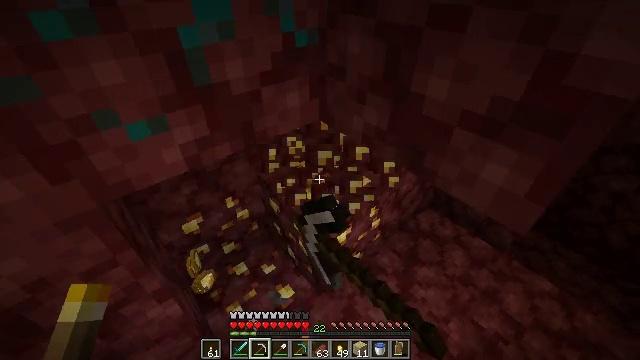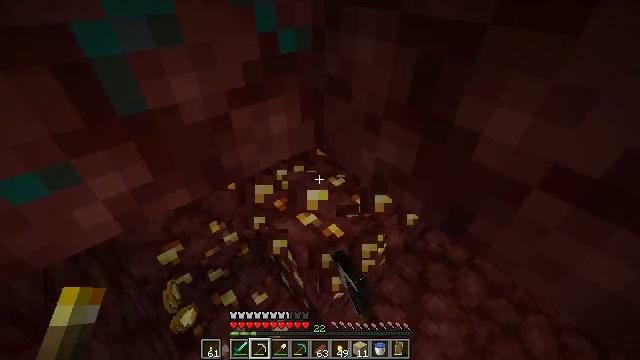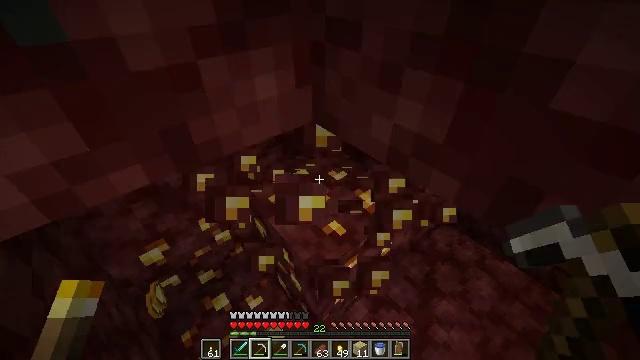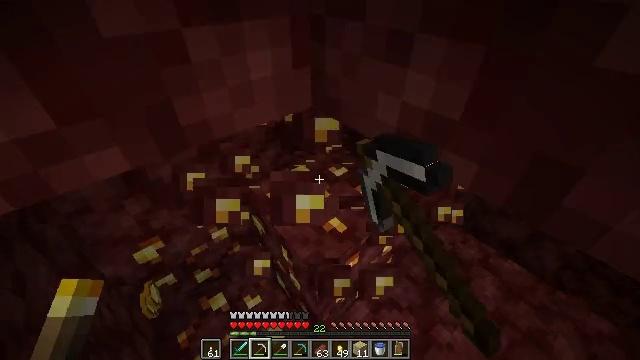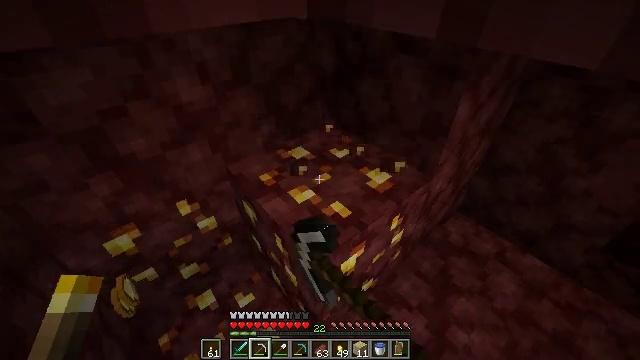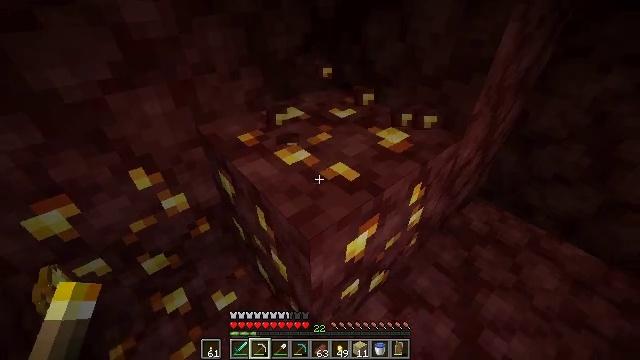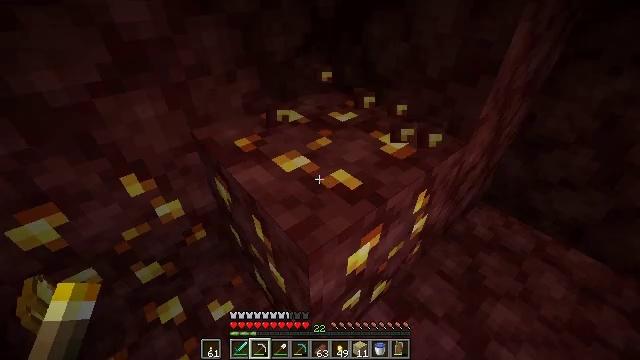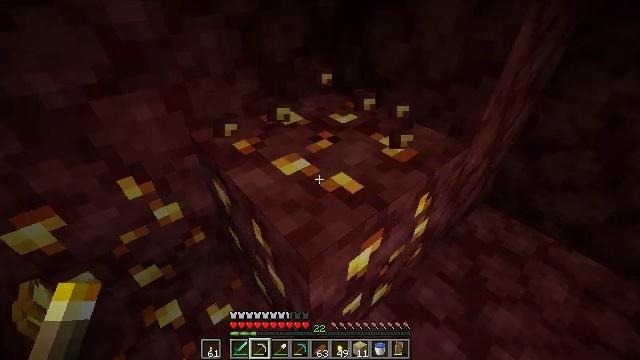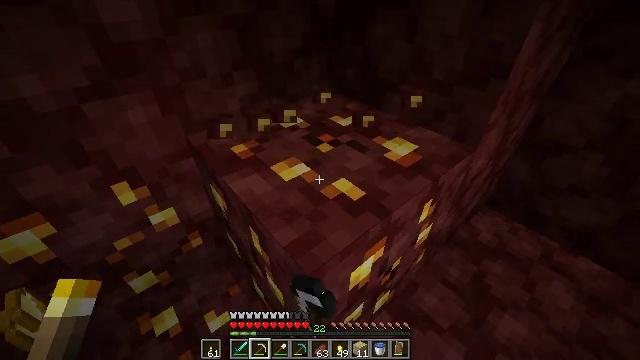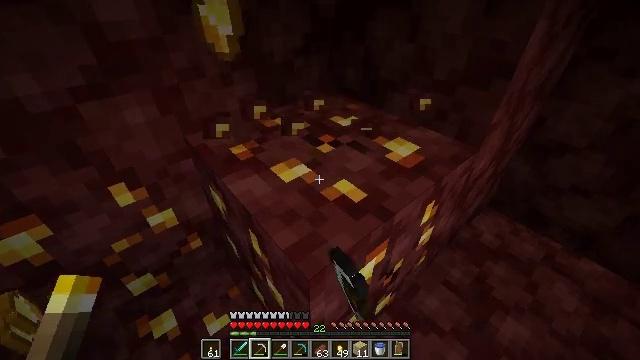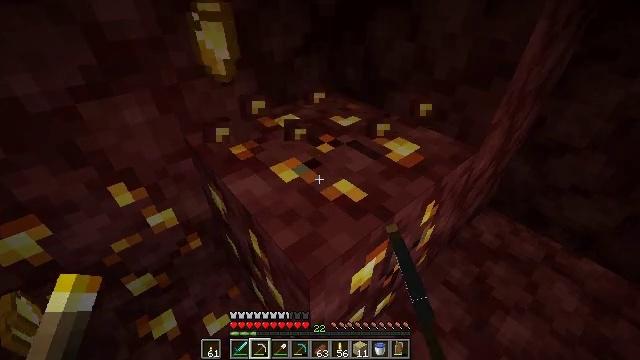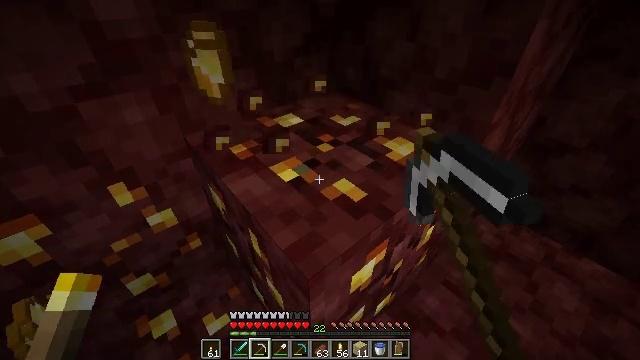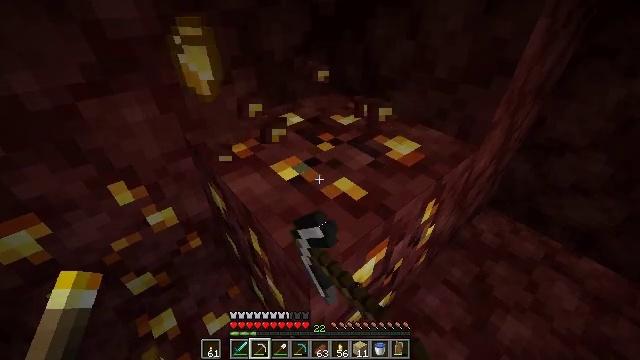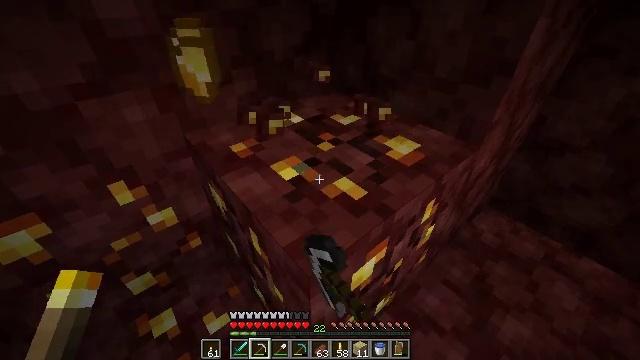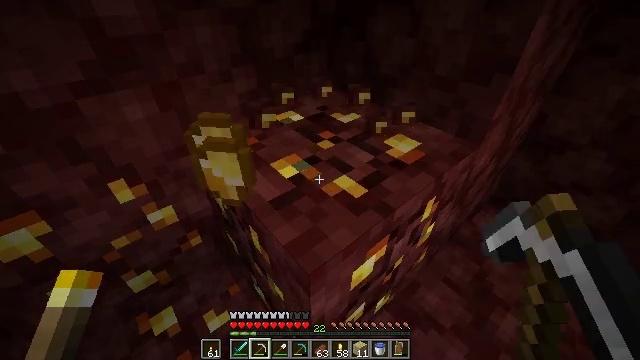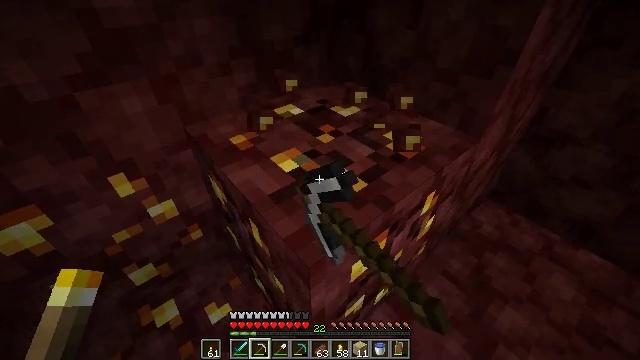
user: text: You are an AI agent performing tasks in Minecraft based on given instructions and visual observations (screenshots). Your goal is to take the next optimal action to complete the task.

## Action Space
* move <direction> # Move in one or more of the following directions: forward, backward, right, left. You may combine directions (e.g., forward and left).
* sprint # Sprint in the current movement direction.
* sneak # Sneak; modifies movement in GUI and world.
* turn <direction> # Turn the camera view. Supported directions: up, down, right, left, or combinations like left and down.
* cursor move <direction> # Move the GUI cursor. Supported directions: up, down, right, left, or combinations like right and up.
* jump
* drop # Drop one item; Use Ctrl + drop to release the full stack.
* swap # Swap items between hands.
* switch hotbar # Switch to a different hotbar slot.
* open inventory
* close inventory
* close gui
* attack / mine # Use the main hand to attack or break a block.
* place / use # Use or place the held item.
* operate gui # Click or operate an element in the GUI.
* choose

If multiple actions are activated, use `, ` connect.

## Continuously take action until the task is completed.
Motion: motion action
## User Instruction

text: Collect nether gold ore blocks.
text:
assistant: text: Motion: move forward, attack / mine
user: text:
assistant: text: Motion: attack / mine
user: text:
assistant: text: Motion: attack / mine
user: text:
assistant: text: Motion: attack / mine
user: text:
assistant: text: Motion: turn up, attack / mine
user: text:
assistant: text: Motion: attack / mine
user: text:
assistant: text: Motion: attack / mine
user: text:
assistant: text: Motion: attack / mine
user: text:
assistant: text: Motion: attack / mine
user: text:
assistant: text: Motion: attack / mine
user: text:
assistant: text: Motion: attack / mine
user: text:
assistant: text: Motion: attack / mine
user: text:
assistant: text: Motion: attack / mine
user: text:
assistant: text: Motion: attack / mine
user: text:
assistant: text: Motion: turn down, attack / mine
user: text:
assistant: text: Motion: turn down, attack / mine
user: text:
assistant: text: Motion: turn down, attack / mine
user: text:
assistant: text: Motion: turn left and down, attack / mine
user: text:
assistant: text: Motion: turn left and down, attack / mine
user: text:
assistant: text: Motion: turn left and down, attack / mine
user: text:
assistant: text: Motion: turn left and down, attack / mine
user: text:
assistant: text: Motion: turn left, attack / mine
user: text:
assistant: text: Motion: turn left and down, attack / mine
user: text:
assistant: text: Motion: turn left, attack / mine
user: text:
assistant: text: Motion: attack / mine
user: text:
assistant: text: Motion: attack / mine
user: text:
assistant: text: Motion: attack / mine
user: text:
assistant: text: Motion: attack / mine
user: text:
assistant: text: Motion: attack / mine
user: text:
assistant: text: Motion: attack / mine